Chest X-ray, PA view. Patient: 57 years old, sex F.
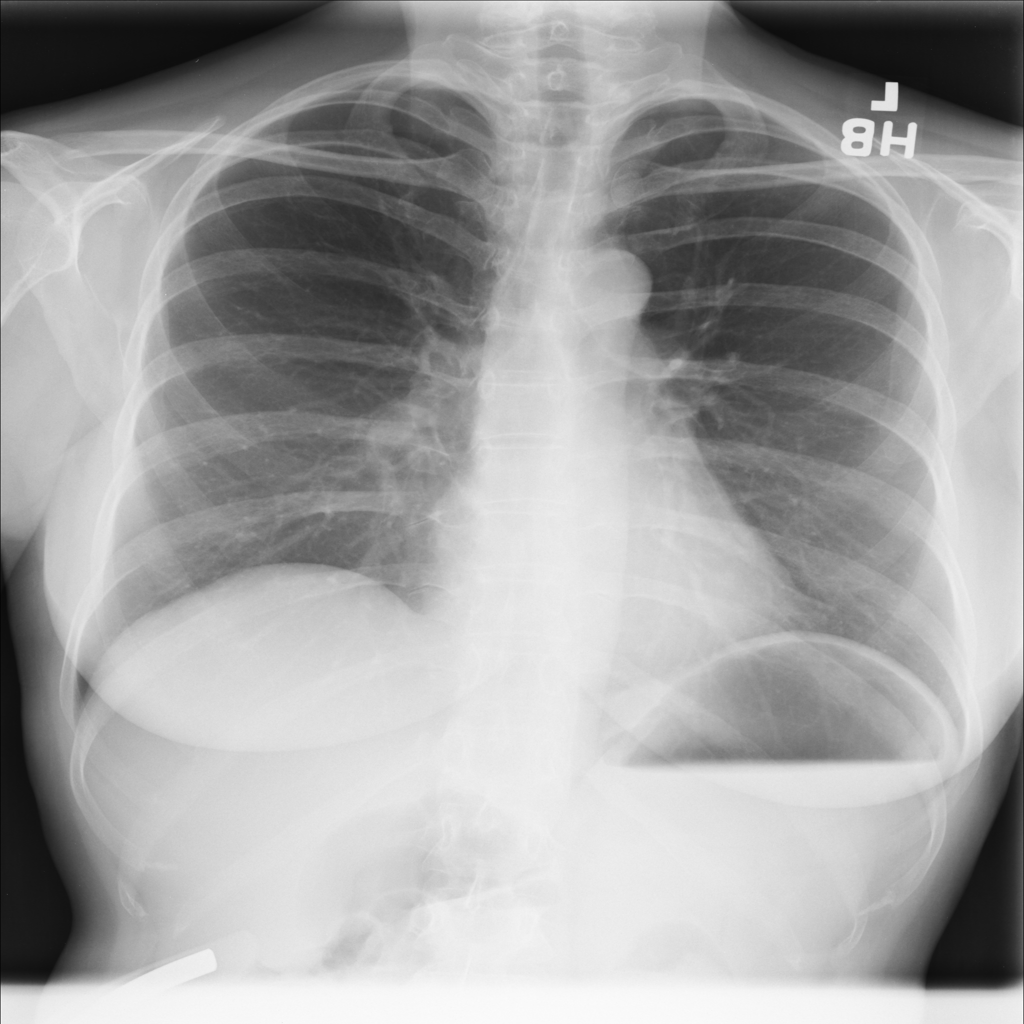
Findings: No Finding